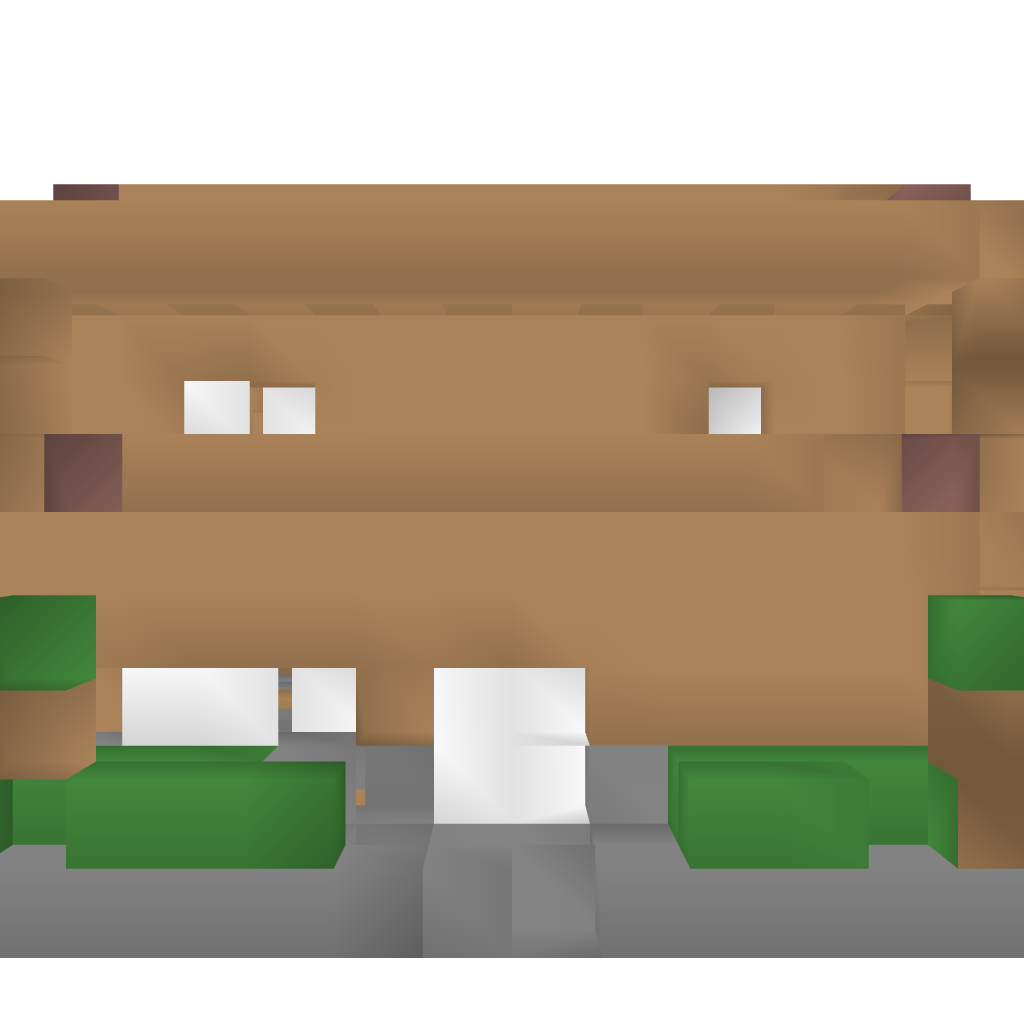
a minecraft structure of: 2-story Wood House (CF) bad low quality